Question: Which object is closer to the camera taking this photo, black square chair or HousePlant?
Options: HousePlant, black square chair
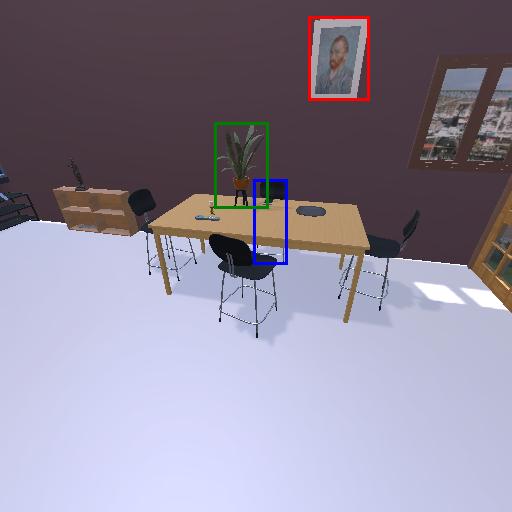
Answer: HousePlant